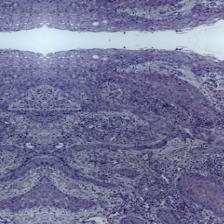
Diagnosis: OSCC